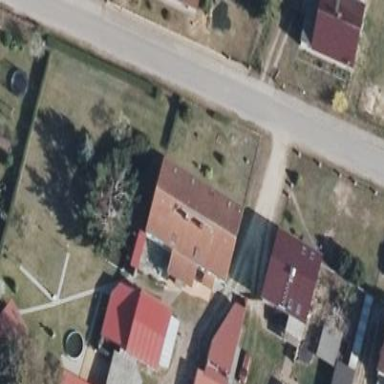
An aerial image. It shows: Detached building.